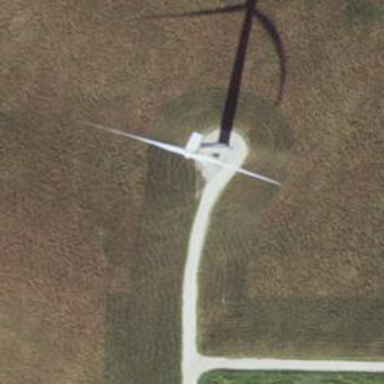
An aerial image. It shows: Wind generator using wind turbines of horizontal axis.